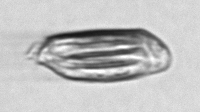
Label: Katodinium_or_Torodinium